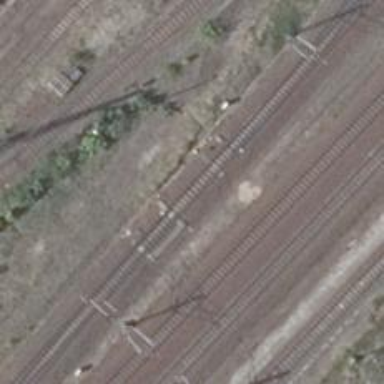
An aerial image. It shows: Railway signal.